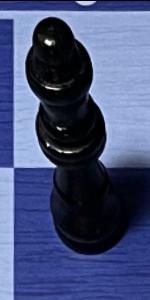
Label: Queen_Black